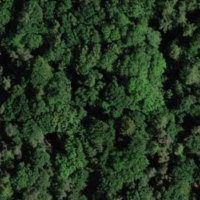
EUNIS habitat code: 41
Species observed at this site:
Clematis vitalba